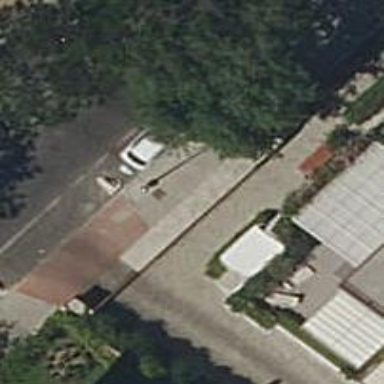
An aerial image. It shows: Bus stop with platform for public transport.